Question: The code below draws rectangle and 2 ellipses.

While should draw 3 ellipses.
My OS is Windows 7 prof 64 bit
My Java is 1.6 x86 also 1.7 x64 tested.
Why?
'''
package tests;
import java.awt.BasicStroke;
import java.awt.Color;
import java.awt.Graphics;
import java.awt.Graphics2D;
import java.awt.Rectangle;
import java.awt.RenderingHints;
import java.awt.geom.AffineTransform;
import java.awt.geom.Ellipse2D;
import javax.swing.JFrame;
import javax.swing.JPanel;
import javax.swing.SwingUtilities;
import net.miginfocom.swing.MigLayout;
public class AntialiacingScaleTester {
public static void main(String[] args) {
SwingUtilities.invokeLater(new Runnable() {
@Override
public void run() {
JPanel circlePanel = new JPanel() {
@Override
public void paintComponent(Graphics g) {
super.paintComponent(g);
Graphics2D g2d = (Graphics2D)g;
g2d.setRenderingHint(RenderingHints.KEY_ANTIALIASING, RenderingHints.VALUE_ANTIALIAS_ON);
g2d.setColor(Color.RED);
g2d.setStroke(new BasicStroke(1));
//g2d.drawOval(0, 0, 200, 200);
g2d.draw(new Ellipse2D.Double(0, 0, 200, 200));
AffineTransform old = g2d.getTransform();
g2d.setColor(Color.GREEN);
g2d.scale(1000, 1000);
g2d.setStroke(new BasicStroke(0.001f));
g2d.draw(new Ellipse2D.Double(0, 0, 0.225, 0.225));
g2d.setColor(Color.BLUE);
g2d.scale(10, 10);
g2d.setStroke(new BasicStroke(0.001f));
g2d.draw(new Ellipse2D.Double(0, 0, 0.025, 0.025));
g2d.setTransform(old);
}
};
JFrame frame = new JFrame();
frame.setDefaultCloseOperation(JFrame.EXIT_ON_CLOSE);
//frame.setLayout(new MigLayout("fill"));
//frame.add(circlePanel, "w 300, h 300, grow");
//frame.add(circlePanel);
frame.setLayout(null);
circlePanel.setBounds(new Rectangle(0, 0, 300, 300));
frame.add(circlePanel);
frame.setBounds(0, 0, 350, 300);
//frame.pack();
frame.setVisible(true);
}
});
}
}
'''
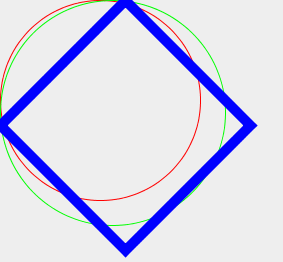
Answer: I copy/pasted your code and it drew the 2 ellipses you wrote about, the only change I made was to replace your 'MigLayout' by 'null', set the frame and panel dimensions by hand and remove the 'frame.pack()' invocation:
'''
import java.awt.BasicStroke;
import java.awt.Graphics;
import java.awt.Graphics2D;
import java.awt.Rectangle;
import java.awt.RenderingHints;
import java.awt.geom.AffineTransform;
import java.awt.geom.Ellipse2D;
import javax.swing.JFrame;
import javax.swing.JPanel;
public class Test {
/**
* @param args
*/
public static void main(String[] args) {
JPanel circlePanel = new JPanel() {
@Override
public void paint(Graphics g) {
Graphics2D g2d = (Graphics2D) g;
g2d.setRenderingHint(RenderingHints.KEY_ANTIALIASING, RenderingHints.VALUE_ANTIALIAS_ON);
g2d.setStroke(new BasicStroke(1));
//g2d.drawOval(0, 0, 200, 200);
g2d.draw(new Ellipse2D.Double(0, 0, 200, 200));
AffineTransform old = g2d.getTransform();
g2d.scale(10000, 10000);
g2d.setStroke(new BasicStroke(0.001f));
g2d.draw(new Ellipse2D.Double(0, 0, 0.025, 0.025));
g2d.setTransform(old);
}
};
JFrame frame = new JFrame();
frame.setDefaultCloseOperation(JFrame.EXIT_ON_CLOSE);
frame.setLayout(null);
circlePanel.setBounds(new Rectangle(0, 0, 300, 300));
frame.add(circlePanel);
frame.setBounds(0, 0, 350, 300);
//frame.pack();
frame.setVisible(true);
}
}
'''

Could reproduce the problem using the Oracle JDK (java version "1.8.0-ea") instead of the OpenJDK. Got the diamond shape, as pointed out in another answers, the scale factor is the root cause of the shape degenaration, don't know if that should be the appropiate behaviour though, so, there must be a bug in one these JRE's.
The following test program works fine for both JRE's:
'''
import java.awt.BasicStroke;
import java.awt.Graphics;
import java.awt.Graphics2D;
import java.awt.Rectangle;
import java.awt.RenderingHints;
import java.awt.geom.AffineTransform;
import java.awt.geom.Ellipse2D;
import javax.swing.JFrame;
import javax.swing.JPanel;
public class Test {
/**
* @param args
*/
public static void main(String[] args) {
JPanel circlePanel = new JPanel() {
@Override
public void paint(Graphics g) {
Graphics2D g2d = (Graphics2D) g;
g2d.setRenderingHint(RenderingHints.KEY_ANTIALIASING, RenderingHints.VALUE_ANTIALIAS_ON);
g2d.setStroke(new BasicStroke(1));
//g2d.drawOval(0, 0, 200, 200);
g2d.draw(new Ellipse2D.Double(0, 0, 200, 200));
AffineTransform old = g2d.getTransform();
g2d.scale(10, 10);
g2d.setStroke(new BasicStroke(1.0f));
g2d.draw(new Ellipse2D.Double(0, 0, 25.0, 25.0));
g2d.setTransform(old);
}
};
JFrame frame = new JFrame();
frame.setDefaultCloseOperation(JFrame.EXIT_ON_CLOSE);
frame.setLayout(null);
circlePanel.setBounds(new Rectangle(0, 0, 300, 300));
frame.add(circlePanel);
frame.setBounds(0, 0, 350, 300);
//frame.pack();
frame.setVisible(true);
}
}
'''